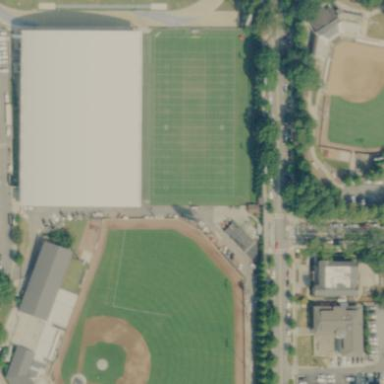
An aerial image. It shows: Pitch for American football located in green space.